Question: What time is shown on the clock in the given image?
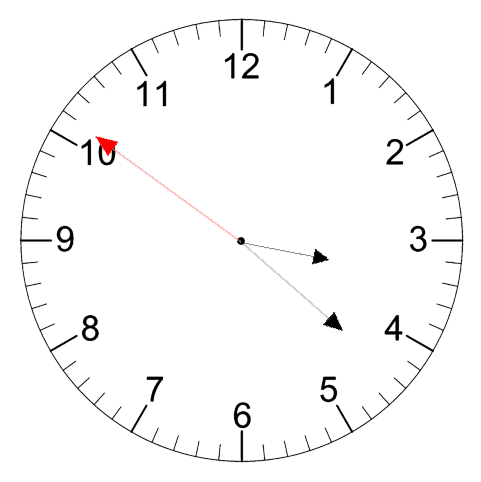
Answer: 03:21:51